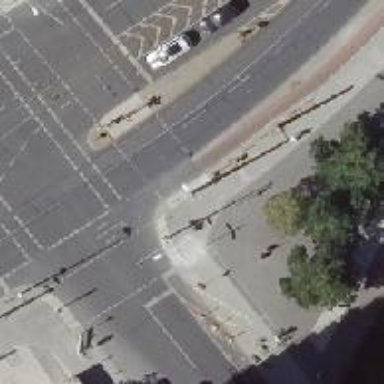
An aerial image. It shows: Footway crossing with traffic signals and pedestrian island.